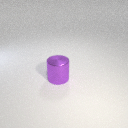
large purple metal cylinder